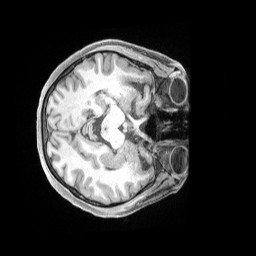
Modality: T1w
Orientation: axial
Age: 35
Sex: female
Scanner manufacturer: siemens
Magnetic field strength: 3 T
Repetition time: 2 s
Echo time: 0.00211 s